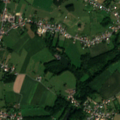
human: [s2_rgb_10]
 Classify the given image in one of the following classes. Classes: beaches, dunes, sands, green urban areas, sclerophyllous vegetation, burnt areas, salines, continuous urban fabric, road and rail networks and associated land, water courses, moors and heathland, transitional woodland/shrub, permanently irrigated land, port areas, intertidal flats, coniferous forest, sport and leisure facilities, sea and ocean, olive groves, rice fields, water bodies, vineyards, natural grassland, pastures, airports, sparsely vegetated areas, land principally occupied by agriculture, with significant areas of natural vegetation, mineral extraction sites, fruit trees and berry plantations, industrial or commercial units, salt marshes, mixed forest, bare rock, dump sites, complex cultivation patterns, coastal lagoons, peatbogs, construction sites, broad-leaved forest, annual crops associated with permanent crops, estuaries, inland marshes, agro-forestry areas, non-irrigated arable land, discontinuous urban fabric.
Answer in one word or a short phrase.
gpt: discontinuous urban fabric, complex cultivation patterns, land principally occupied by agriculture, with significant areas of natural vegetation